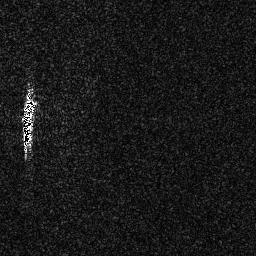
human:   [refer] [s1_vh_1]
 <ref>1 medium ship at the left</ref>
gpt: <box>[[8, 34, 13, 57, 0]]</box>